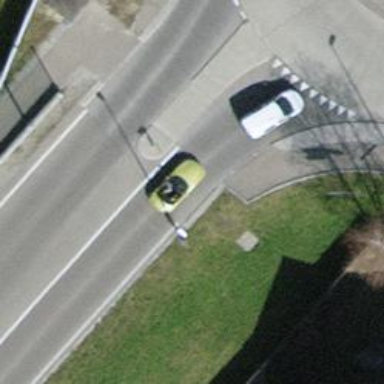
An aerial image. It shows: Kerb barrier.